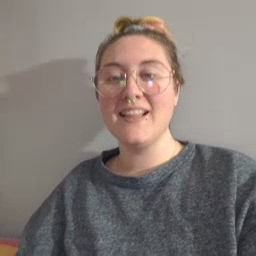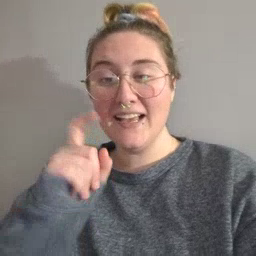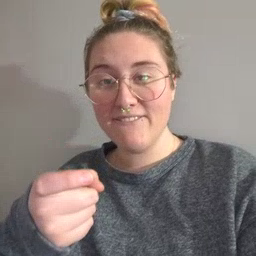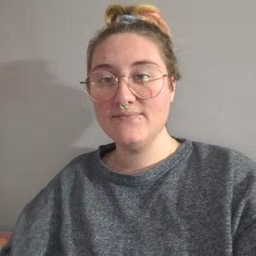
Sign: gift